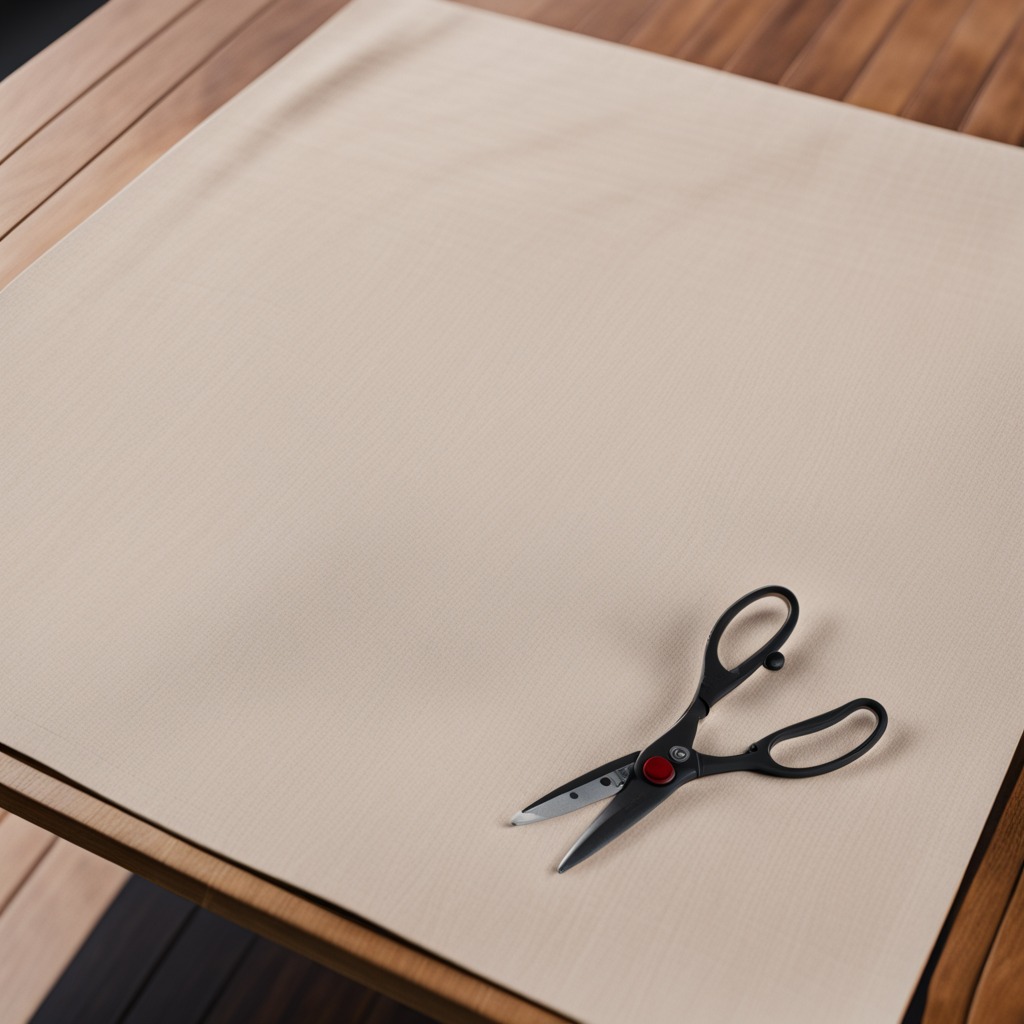
A scissor lying on the wooden table in an outdoor workshop during daytime bright natural light soft shadows worn but beneath the cloth